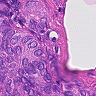
Metastatic tissue present: yes